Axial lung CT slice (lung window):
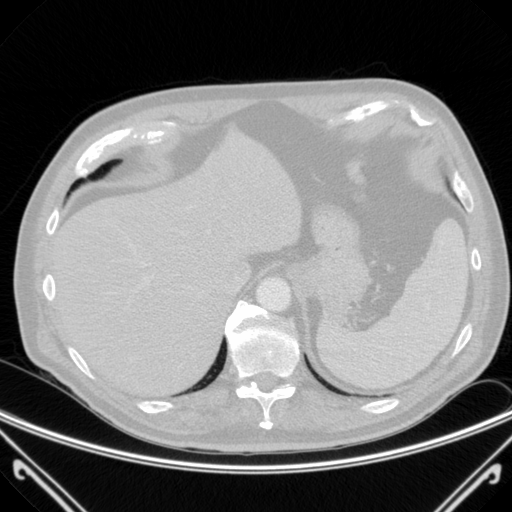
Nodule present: no